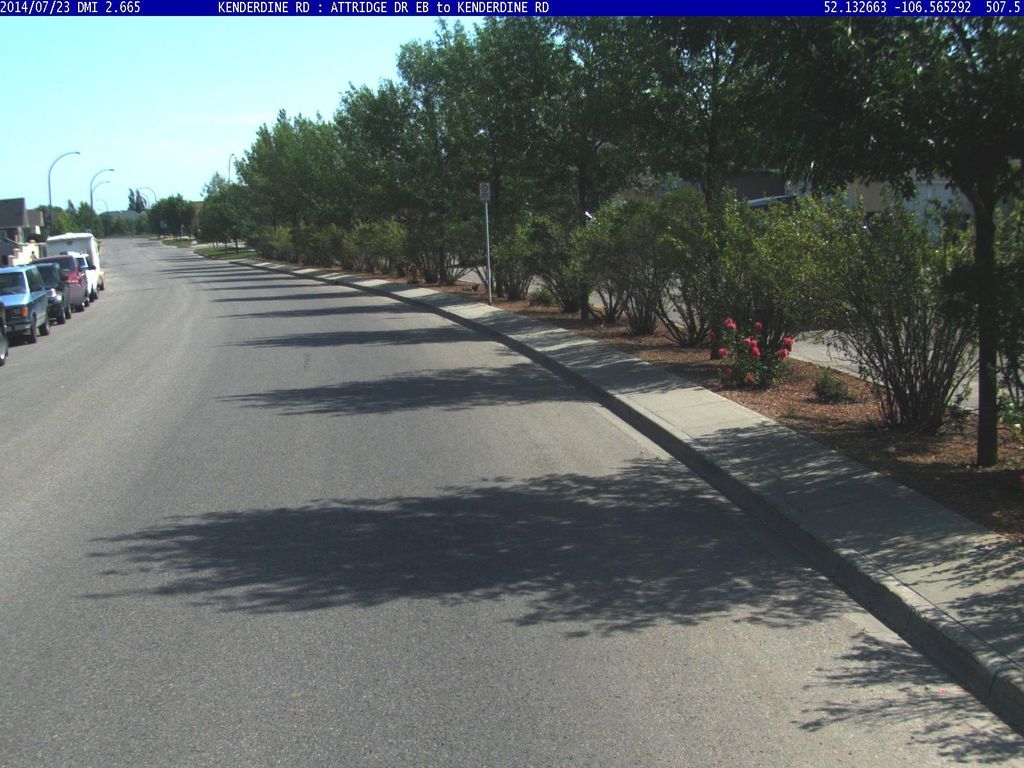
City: saskatoon